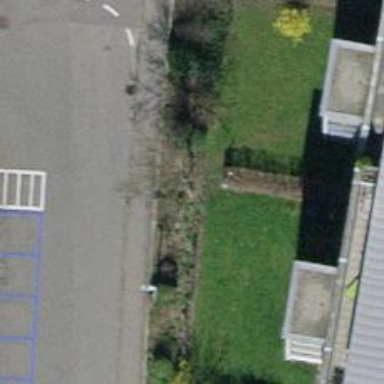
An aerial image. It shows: Hedge barrier.